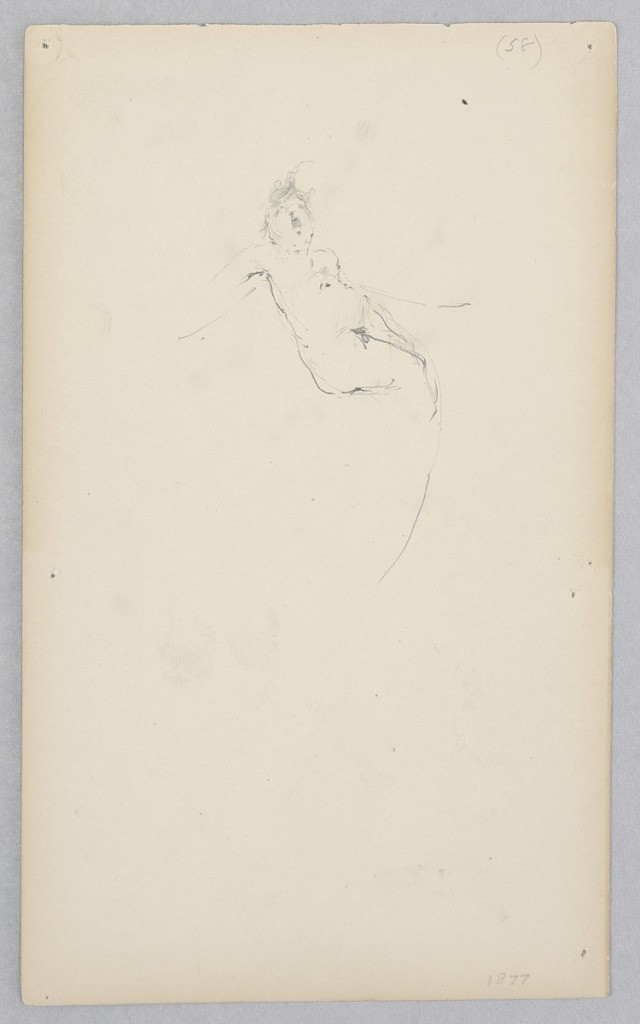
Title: Figure
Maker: Robert Frederick Blum, American, 1857–1903
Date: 1877
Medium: Graphite on wove paper
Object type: Drawing
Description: Partial sketch of a female figure.